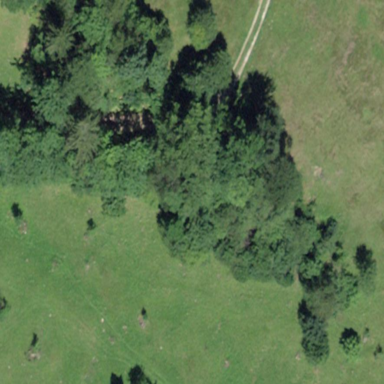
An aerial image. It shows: Beautiful woodland area.